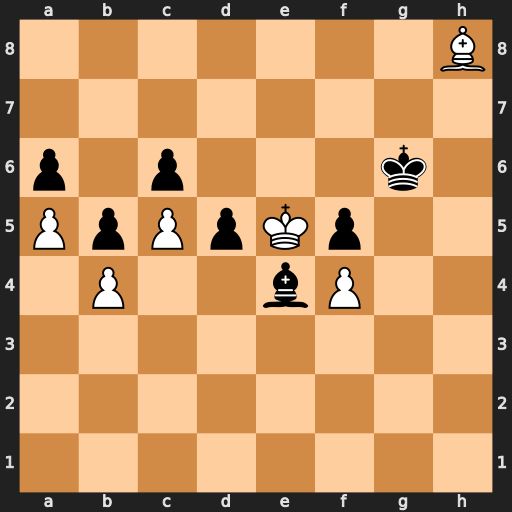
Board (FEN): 7B/8/p1p3k1/PpPpKp2/1P2bP2/8/8/8
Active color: w
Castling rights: -
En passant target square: -
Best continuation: Kd6 d4 Bxd4